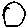
Label: circle